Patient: sex F, age 44
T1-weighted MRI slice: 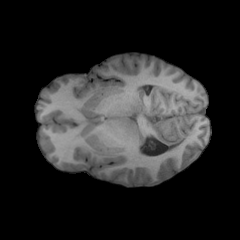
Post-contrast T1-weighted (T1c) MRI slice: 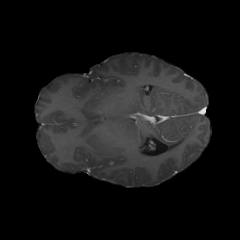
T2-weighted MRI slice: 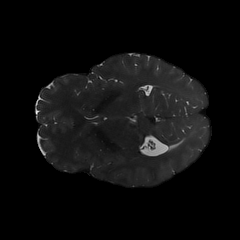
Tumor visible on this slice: no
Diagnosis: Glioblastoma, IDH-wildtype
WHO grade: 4